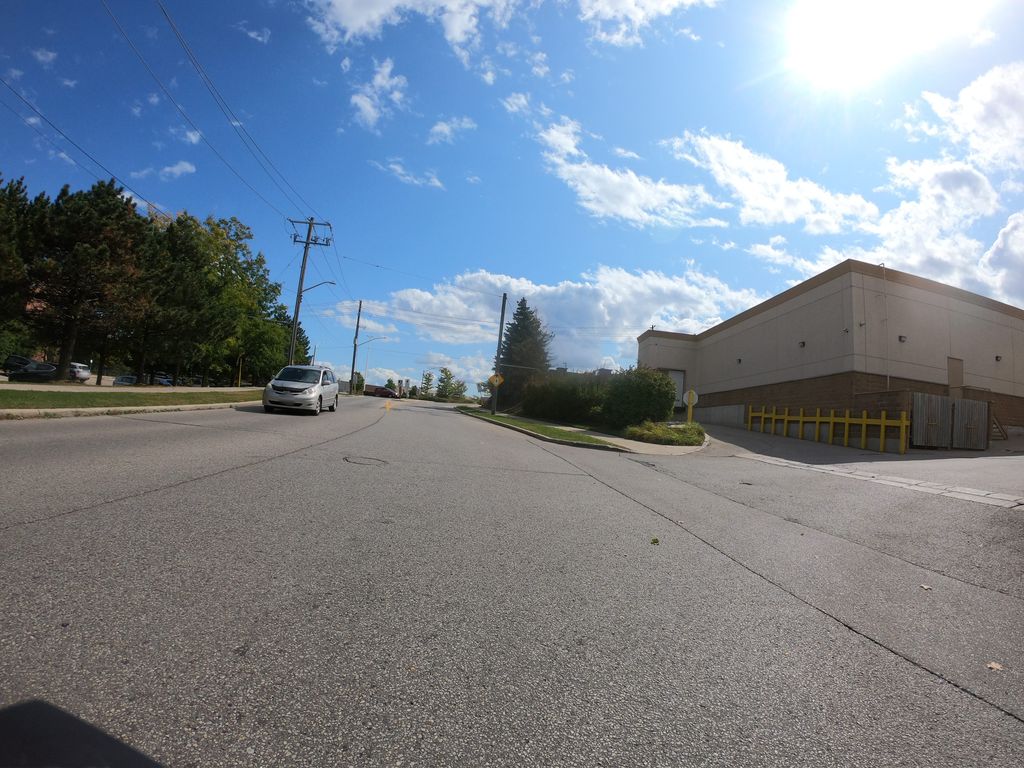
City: kitchener-waterloo